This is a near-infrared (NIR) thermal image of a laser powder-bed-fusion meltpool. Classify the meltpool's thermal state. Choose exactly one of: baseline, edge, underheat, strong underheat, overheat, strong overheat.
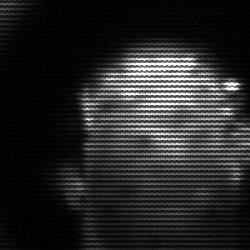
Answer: baseline